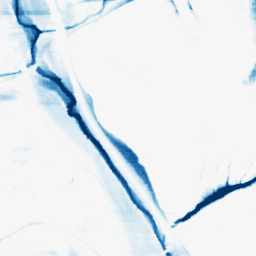
Category: morphological
Decomposition family: morphological_rect
Decomposition parameters: operation: closing
width: 50
height: 10
Upsampling method: sinc_blackman
Upsampling parameters: scale: 2
kernel_size: 4
Upsampling scale: 2